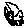
Label: cat